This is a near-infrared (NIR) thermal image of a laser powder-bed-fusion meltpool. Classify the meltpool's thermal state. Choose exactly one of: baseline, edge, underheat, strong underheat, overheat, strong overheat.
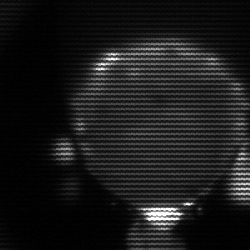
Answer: edge